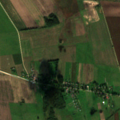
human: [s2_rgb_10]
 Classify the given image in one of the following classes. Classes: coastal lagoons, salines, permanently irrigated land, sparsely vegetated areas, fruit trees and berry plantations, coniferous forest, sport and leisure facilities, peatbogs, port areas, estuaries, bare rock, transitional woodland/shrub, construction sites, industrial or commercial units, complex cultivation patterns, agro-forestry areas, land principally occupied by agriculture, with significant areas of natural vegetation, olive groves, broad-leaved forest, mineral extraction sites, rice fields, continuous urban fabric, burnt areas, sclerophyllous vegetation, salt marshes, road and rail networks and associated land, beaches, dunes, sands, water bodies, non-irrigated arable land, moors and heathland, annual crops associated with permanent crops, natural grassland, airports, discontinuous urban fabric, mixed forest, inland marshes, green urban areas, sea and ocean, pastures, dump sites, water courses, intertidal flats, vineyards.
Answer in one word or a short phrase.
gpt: discontinuous urban fabric, non-irrigated arable land, pastures, complex cultivation patterns